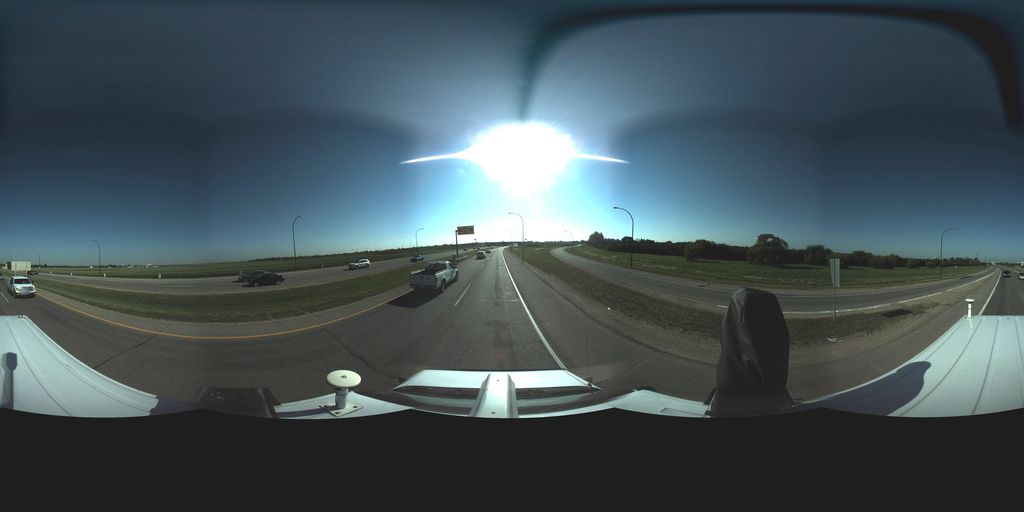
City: saskatoon